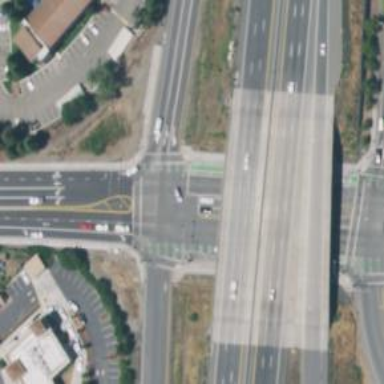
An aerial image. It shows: Marked road crossing.